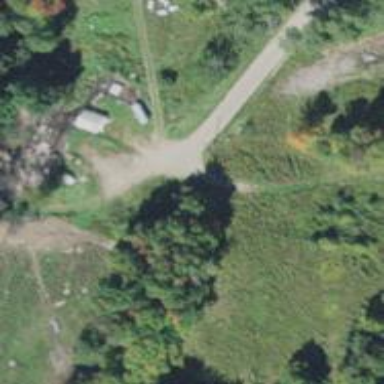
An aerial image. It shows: Track road.